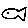
Label: fish